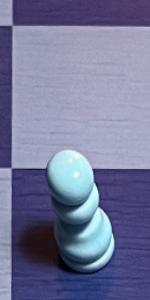
Label: Pawn_White